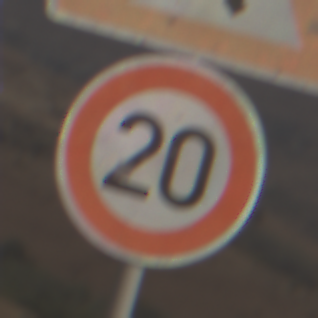
Verkehrszeichen: Geschwindigkeit20
Zusatzzeichen oben: KreuzungOderEinmuendung
Umgebung: Outdoor, Nature
Tageszeit: MorningAfternoon
Wetter: Overcast
Licht: Natural
Jahreszeit: NotSpecified
Kontrast: LowContrast